Field crop: maize
Growth stage: 2
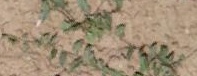
Species: convolvulus